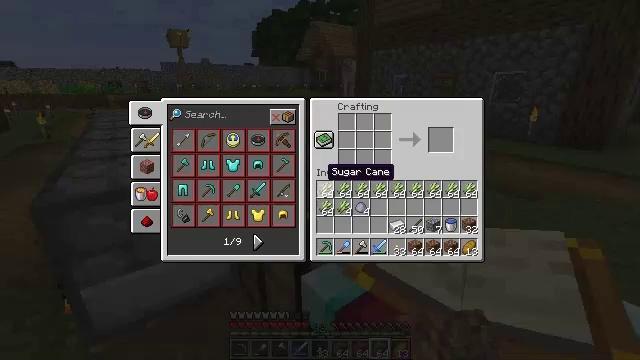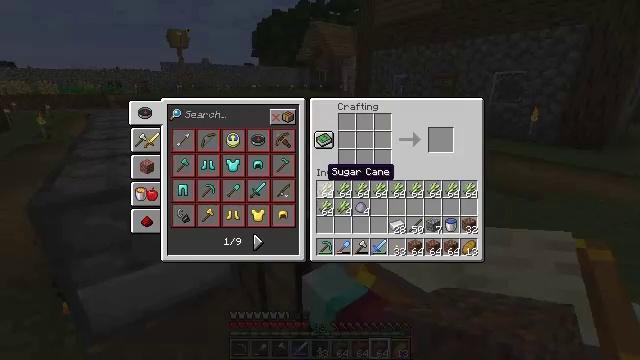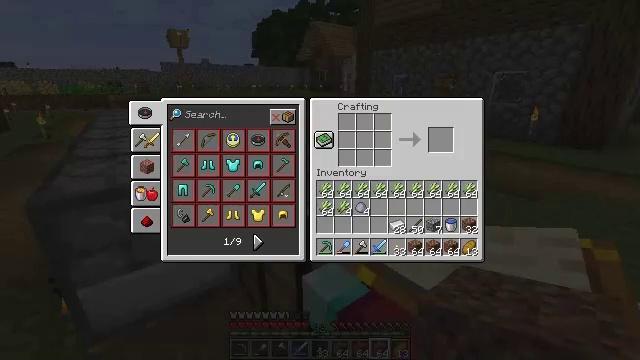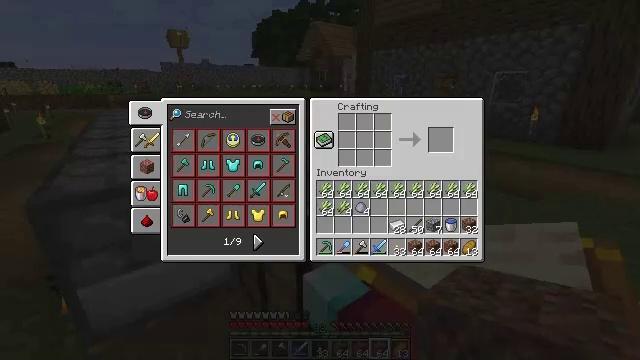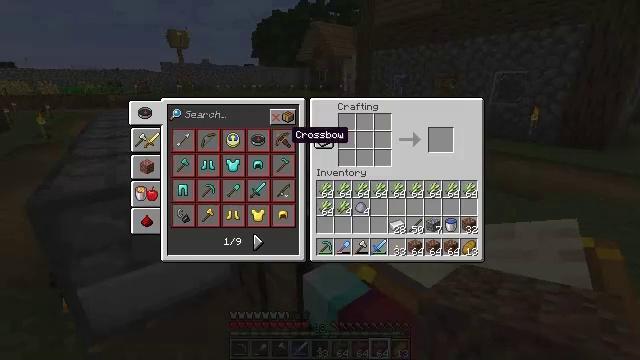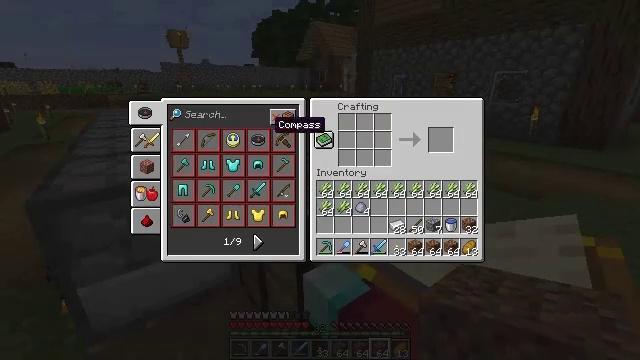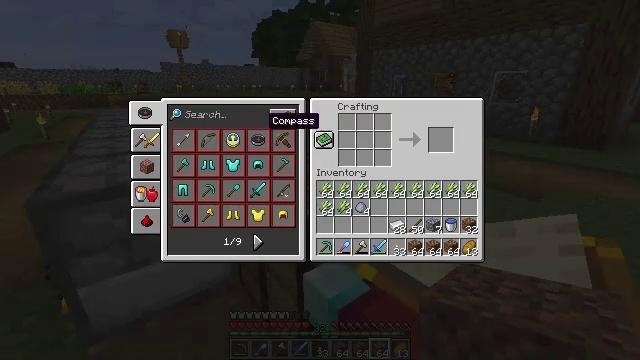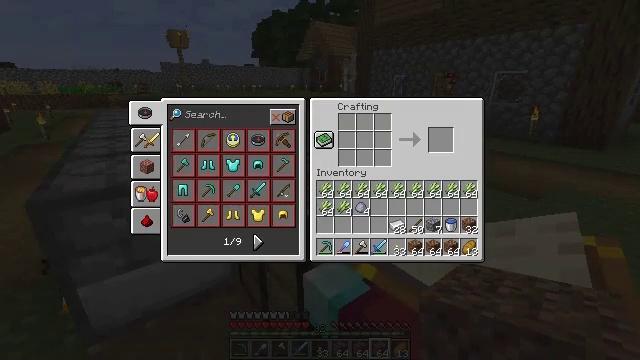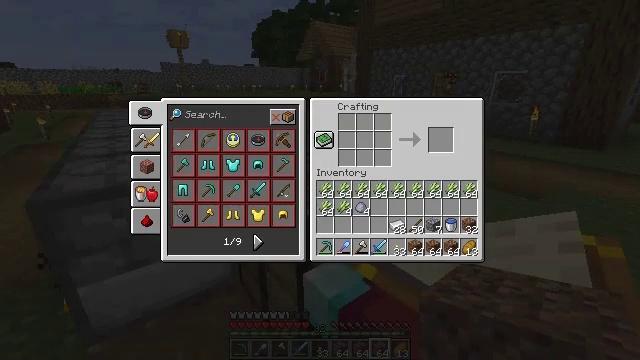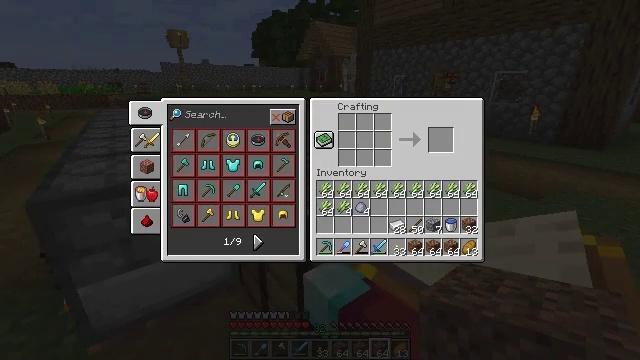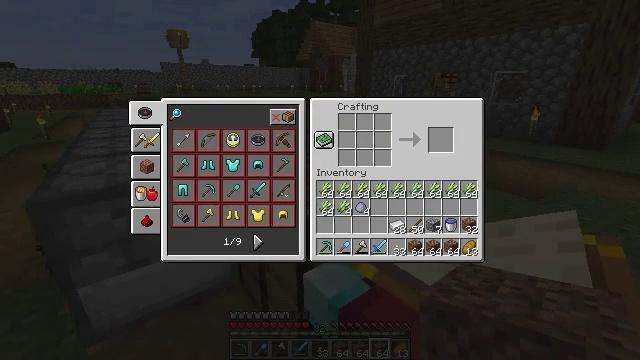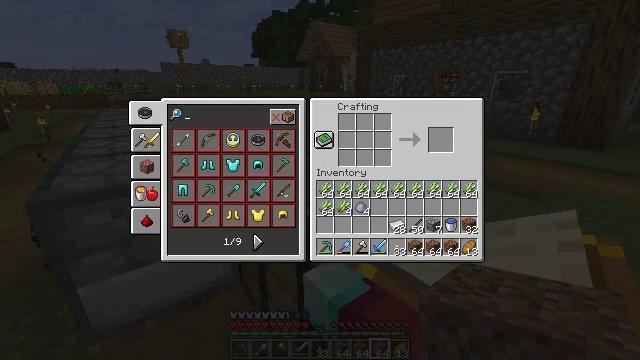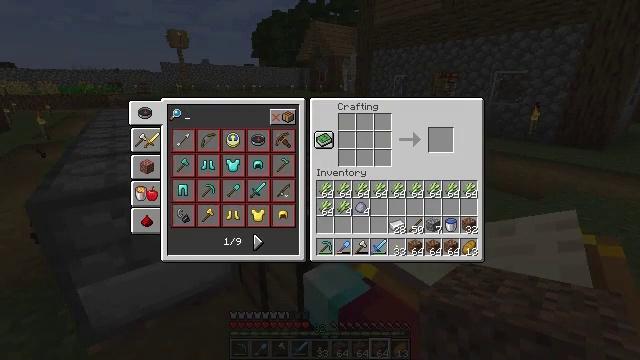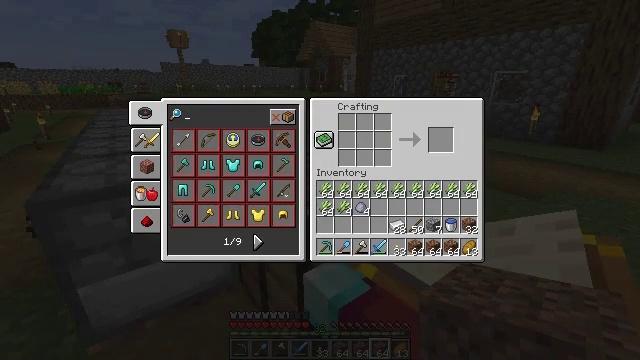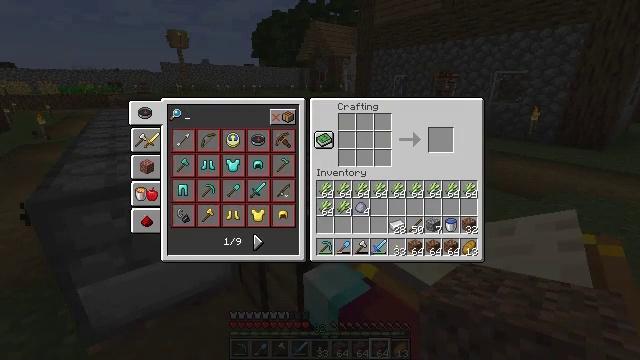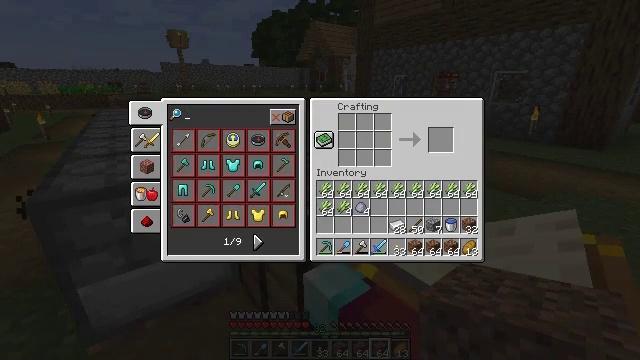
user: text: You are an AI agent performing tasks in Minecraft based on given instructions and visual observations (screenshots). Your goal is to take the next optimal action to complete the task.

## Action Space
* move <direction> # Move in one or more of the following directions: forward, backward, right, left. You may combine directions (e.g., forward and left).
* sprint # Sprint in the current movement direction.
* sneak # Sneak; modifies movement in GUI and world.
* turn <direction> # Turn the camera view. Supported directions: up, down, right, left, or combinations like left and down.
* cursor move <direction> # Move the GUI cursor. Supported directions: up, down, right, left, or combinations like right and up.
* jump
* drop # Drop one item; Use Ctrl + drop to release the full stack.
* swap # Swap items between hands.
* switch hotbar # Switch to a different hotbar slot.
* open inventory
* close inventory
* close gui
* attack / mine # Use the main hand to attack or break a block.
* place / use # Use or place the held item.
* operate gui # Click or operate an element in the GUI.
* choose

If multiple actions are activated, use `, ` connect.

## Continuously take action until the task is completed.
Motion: motion action
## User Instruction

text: Form an iron hoe with ingredients on the crafting table.
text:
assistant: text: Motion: no_op
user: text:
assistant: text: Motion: no_op
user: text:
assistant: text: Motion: cursor move left and up
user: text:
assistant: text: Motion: cursor move left and up
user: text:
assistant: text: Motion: cursor move left and up
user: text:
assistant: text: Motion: no_op
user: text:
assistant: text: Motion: cursor move left
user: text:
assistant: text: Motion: no_op
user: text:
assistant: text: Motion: no_op
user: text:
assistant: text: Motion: operate gui
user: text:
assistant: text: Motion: operate gui
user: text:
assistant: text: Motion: operate gui
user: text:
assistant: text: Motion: no_op
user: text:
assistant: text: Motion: no_op
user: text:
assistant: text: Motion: no_op
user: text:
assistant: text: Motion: no_op
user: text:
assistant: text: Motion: no_op
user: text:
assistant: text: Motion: no_op
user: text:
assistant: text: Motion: no_op
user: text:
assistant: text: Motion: no_op
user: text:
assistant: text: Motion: no_op
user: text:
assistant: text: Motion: no_op
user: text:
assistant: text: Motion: no_op
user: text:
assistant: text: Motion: no_op
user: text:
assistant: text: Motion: no_op
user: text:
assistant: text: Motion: no_op
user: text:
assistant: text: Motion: no_op
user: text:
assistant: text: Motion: no_op
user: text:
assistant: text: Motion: no_op
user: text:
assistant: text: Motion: no_op